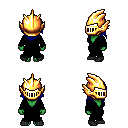
a pixel art fantasy rpg character, female body template, orc, green skin, black robe, magenta pants, blue long hairstyle, gold helm, black shoes, four views (front, back, left, right), 2x2 character sprite sheet, small pixel art, hard edges, no anti-aliasing